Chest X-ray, AP view. Patient: 71 years old, sex M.
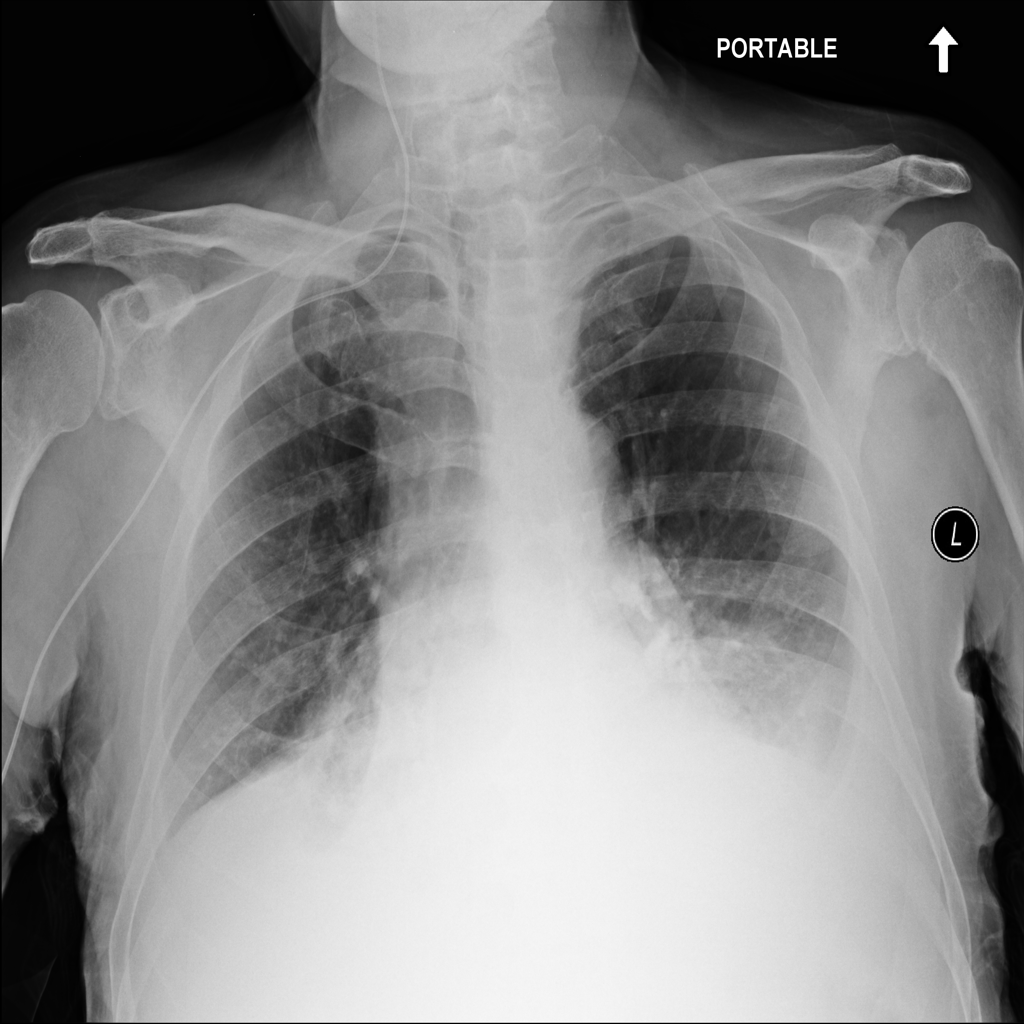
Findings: Atelectasis, Infiltration